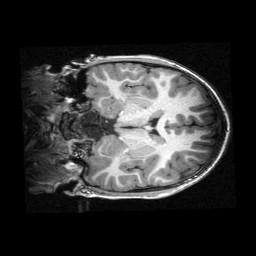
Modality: T1w
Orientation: coronal
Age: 10
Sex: male
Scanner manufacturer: siemens
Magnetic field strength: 3 T
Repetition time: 2.3 s
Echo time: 0.00336 s